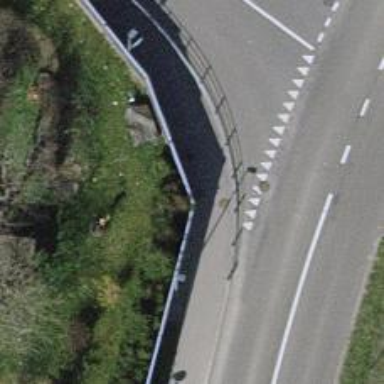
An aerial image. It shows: Noise barrier wall.